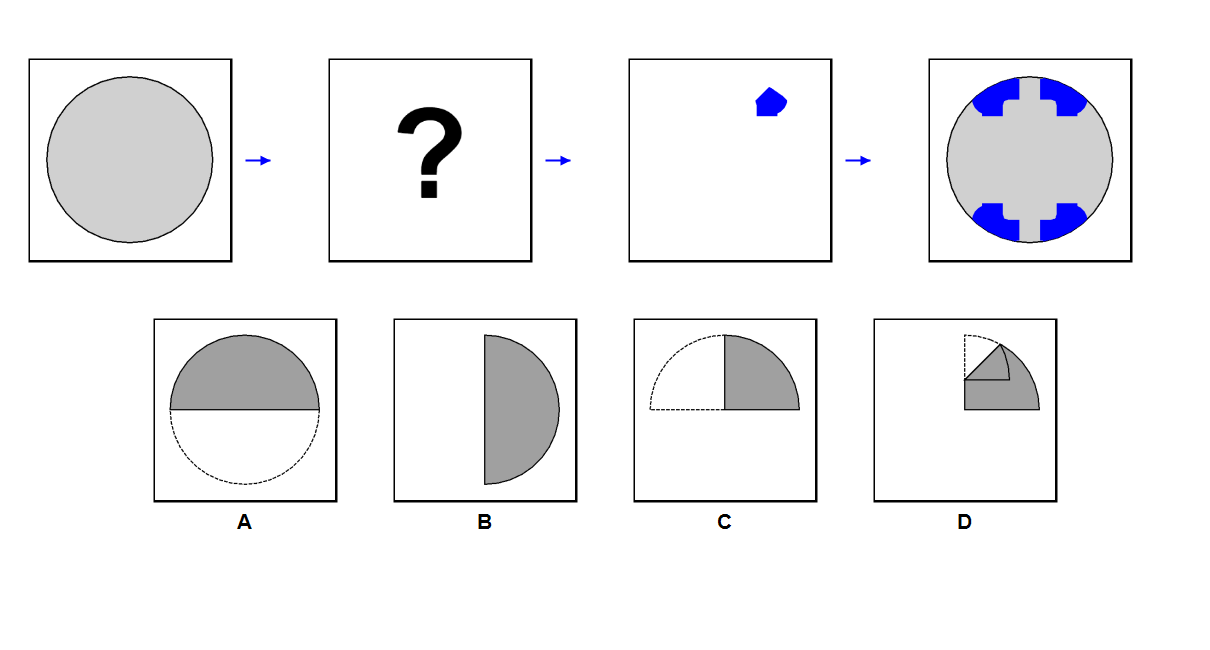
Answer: B